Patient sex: M
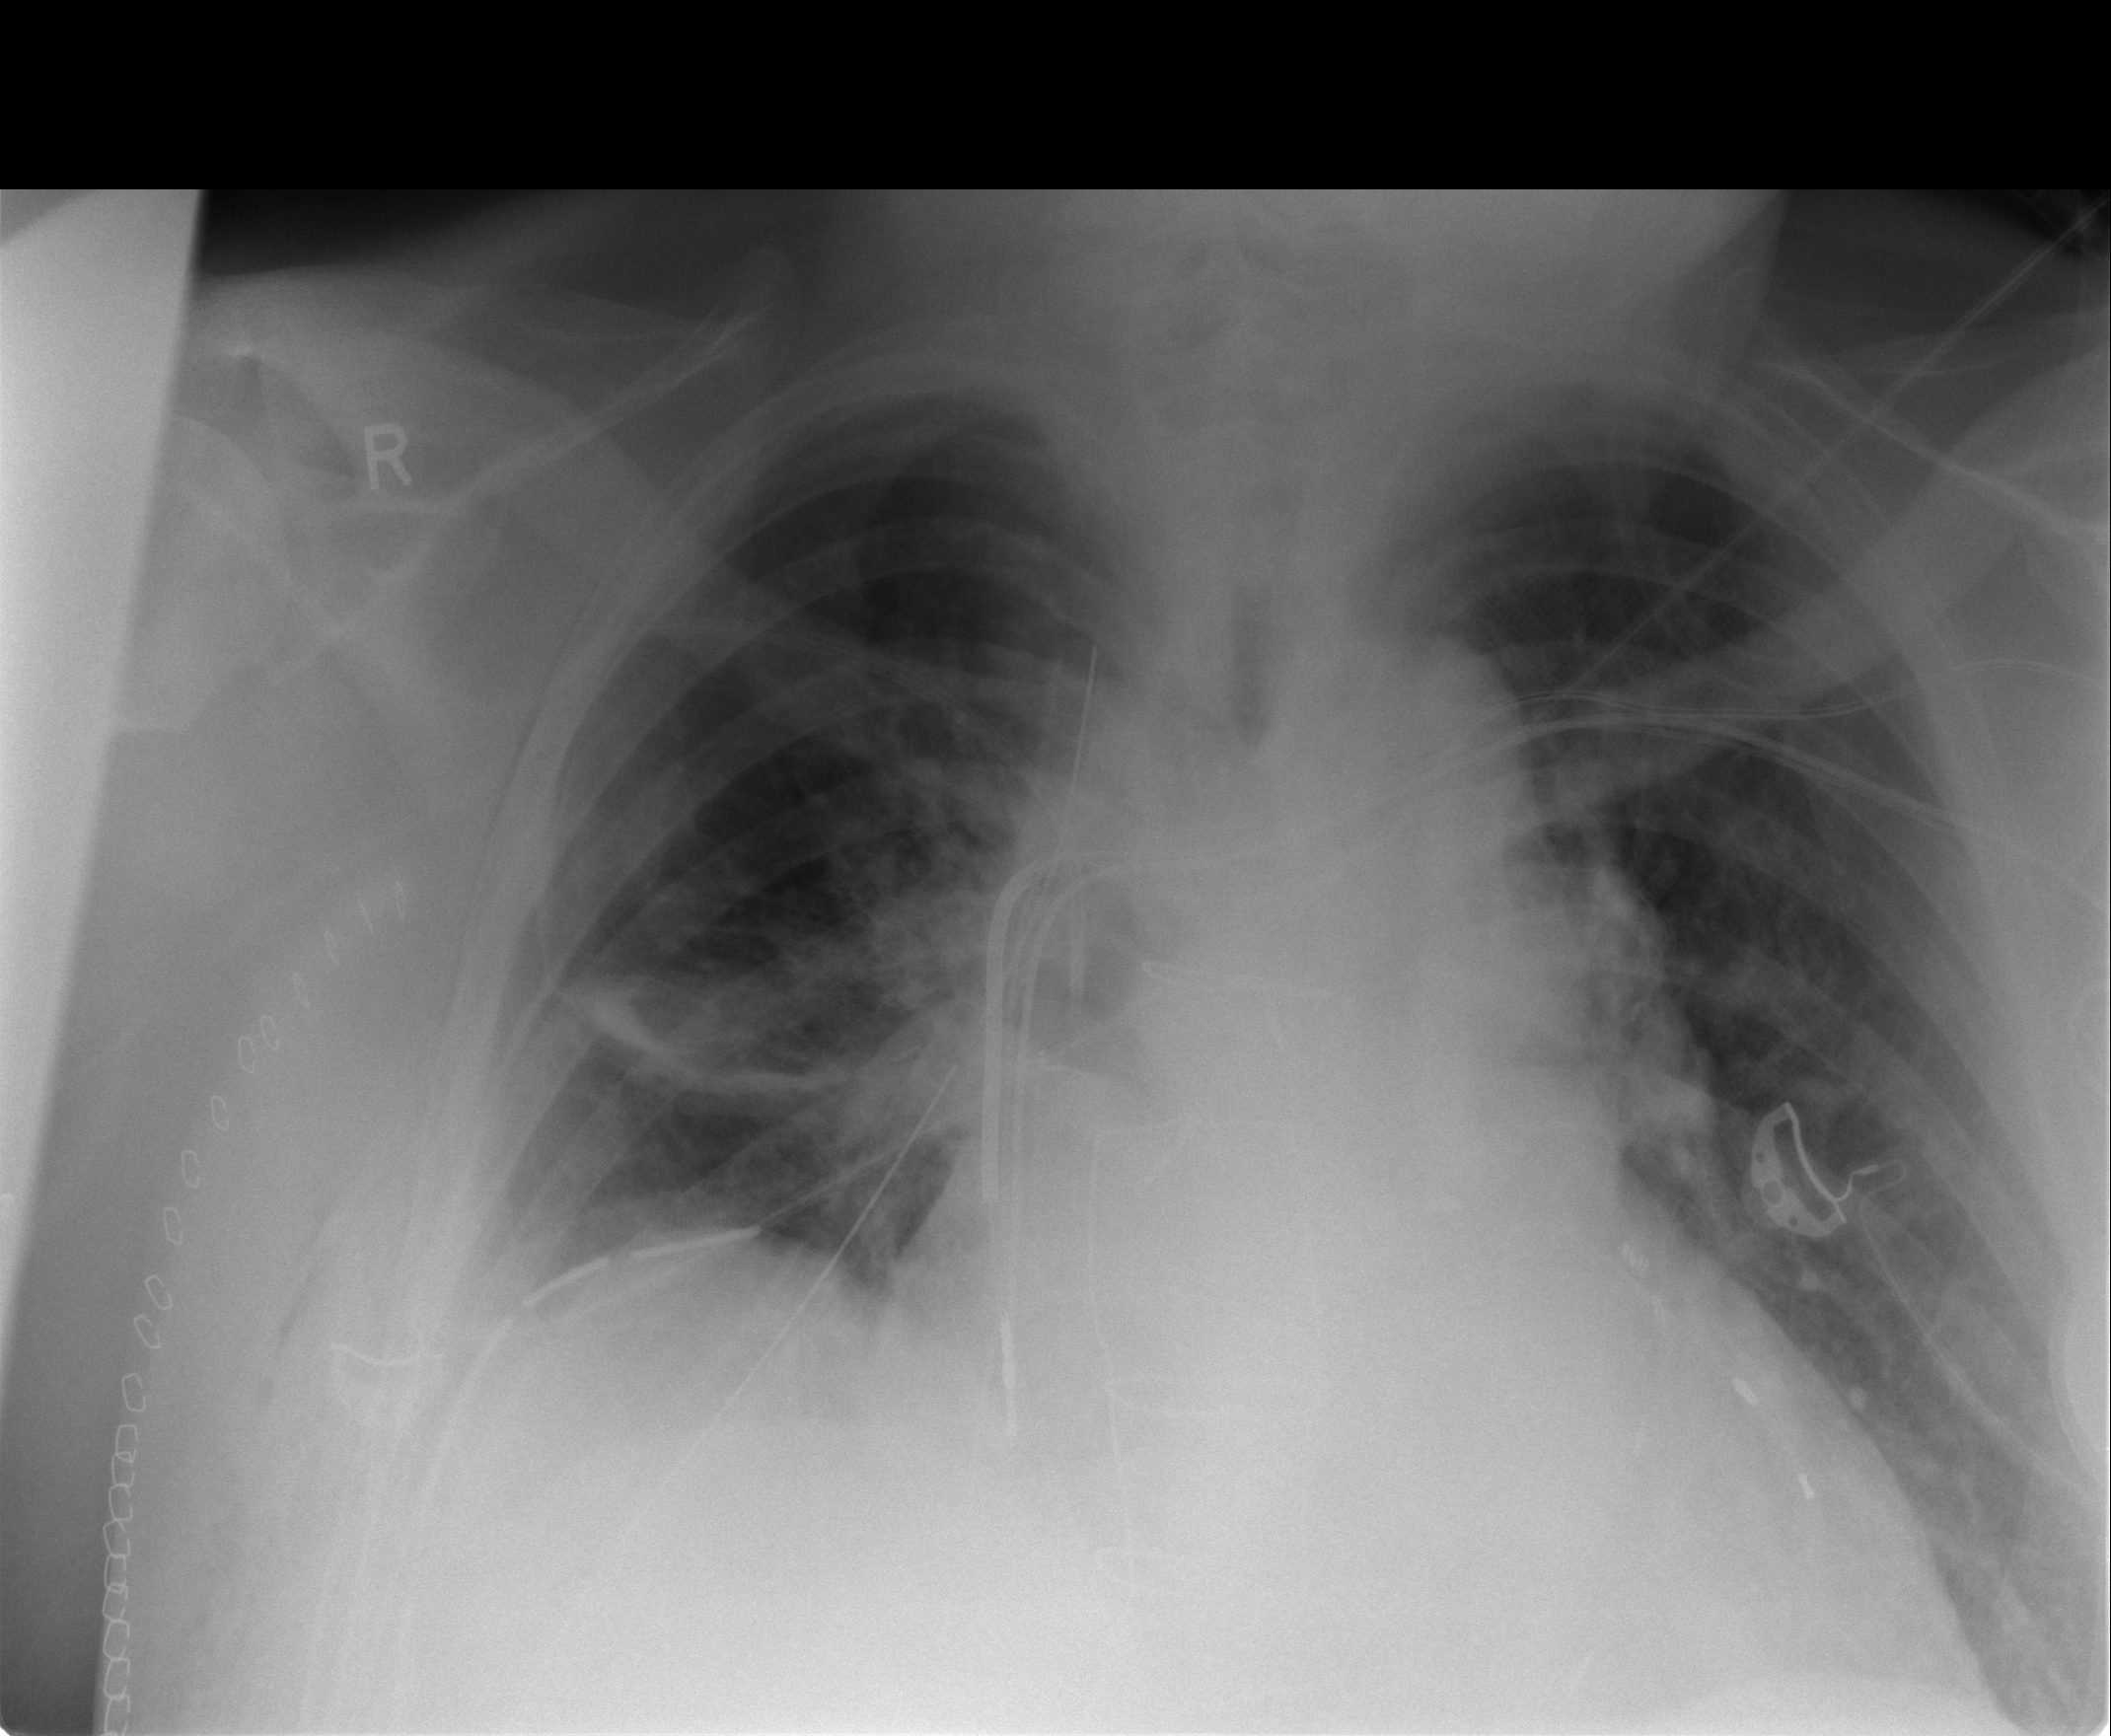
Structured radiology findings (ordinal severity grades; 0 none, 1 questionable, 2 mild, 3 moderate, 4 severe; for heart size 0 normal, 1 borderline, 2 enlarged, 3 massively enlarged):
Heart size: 0
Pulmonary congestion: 0
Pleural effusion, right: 0
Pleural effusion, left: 2
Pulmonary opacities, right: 2
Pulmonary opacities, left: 0
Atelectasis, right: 2
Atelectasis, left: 2